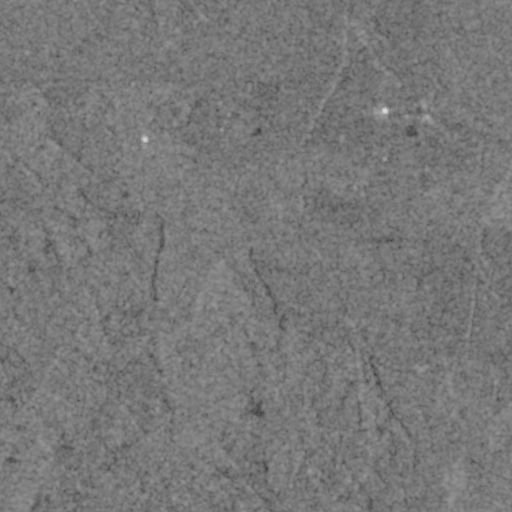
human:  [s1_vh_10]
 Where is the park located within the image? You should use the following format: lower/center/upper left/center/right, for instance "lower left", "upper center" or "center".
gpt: The park is located in the center left of the image.
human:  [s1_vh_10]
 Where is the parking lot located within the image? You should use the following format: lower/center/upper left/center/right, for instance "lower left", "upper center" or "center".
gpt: There is no parking lot in the image.

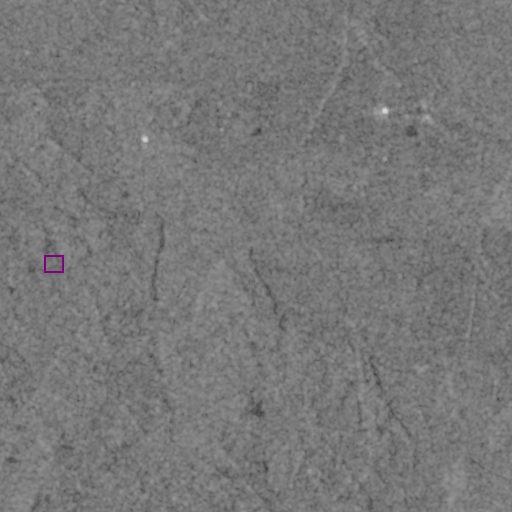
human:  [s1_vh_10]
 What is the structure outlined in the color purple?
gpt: The structure outlined in purple is a park.
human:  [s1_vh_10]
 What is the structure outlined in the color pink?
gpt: There is no pink outline.